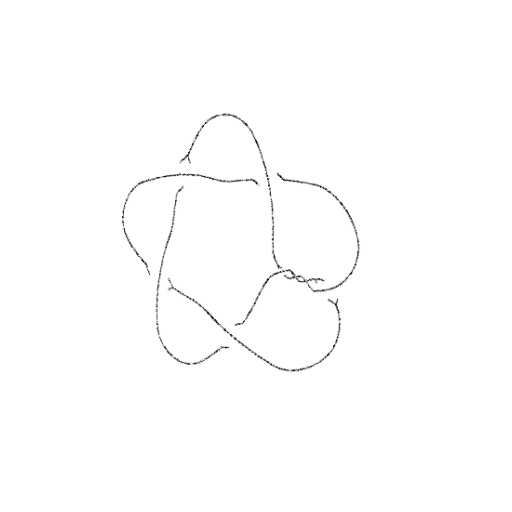
Crossing number: 8